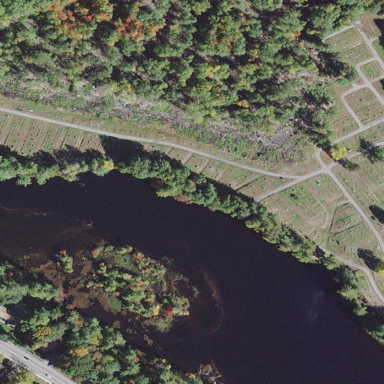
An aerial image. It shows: Grave yard.